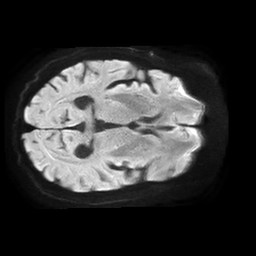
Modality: TRACE
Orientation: axial
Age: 74
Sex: male
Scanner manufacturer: philips
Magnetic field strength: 1.5 T
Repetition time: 4.6 s
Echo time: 0.08528 s